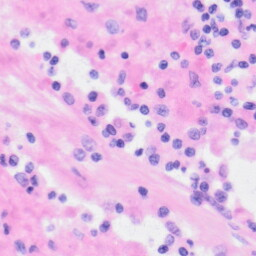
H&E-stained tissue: Kidney